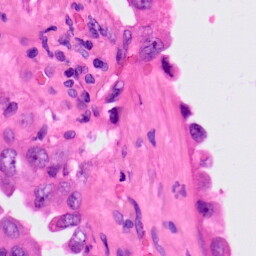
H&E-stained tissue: Lung